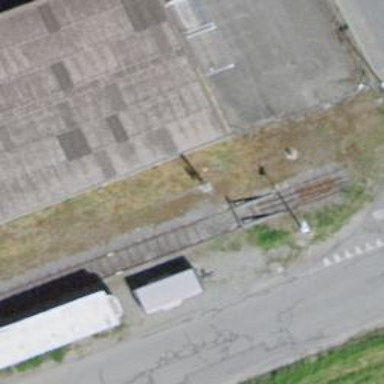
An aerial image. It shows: Railway buffer stop.